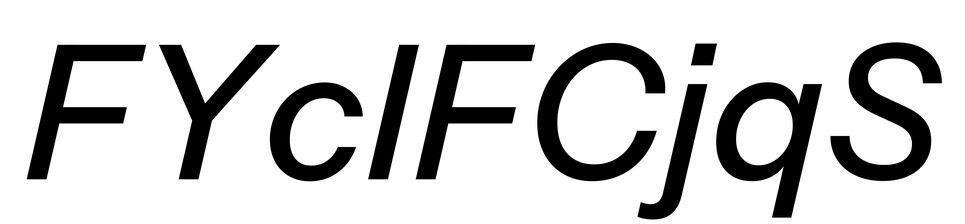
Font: InstrumentSans-Italic_Medium_Italic